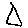
Label: triangle